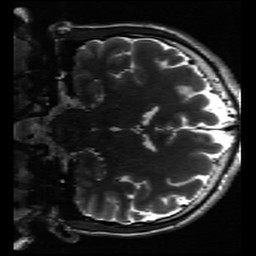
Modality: inplaneT2
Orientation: coronal